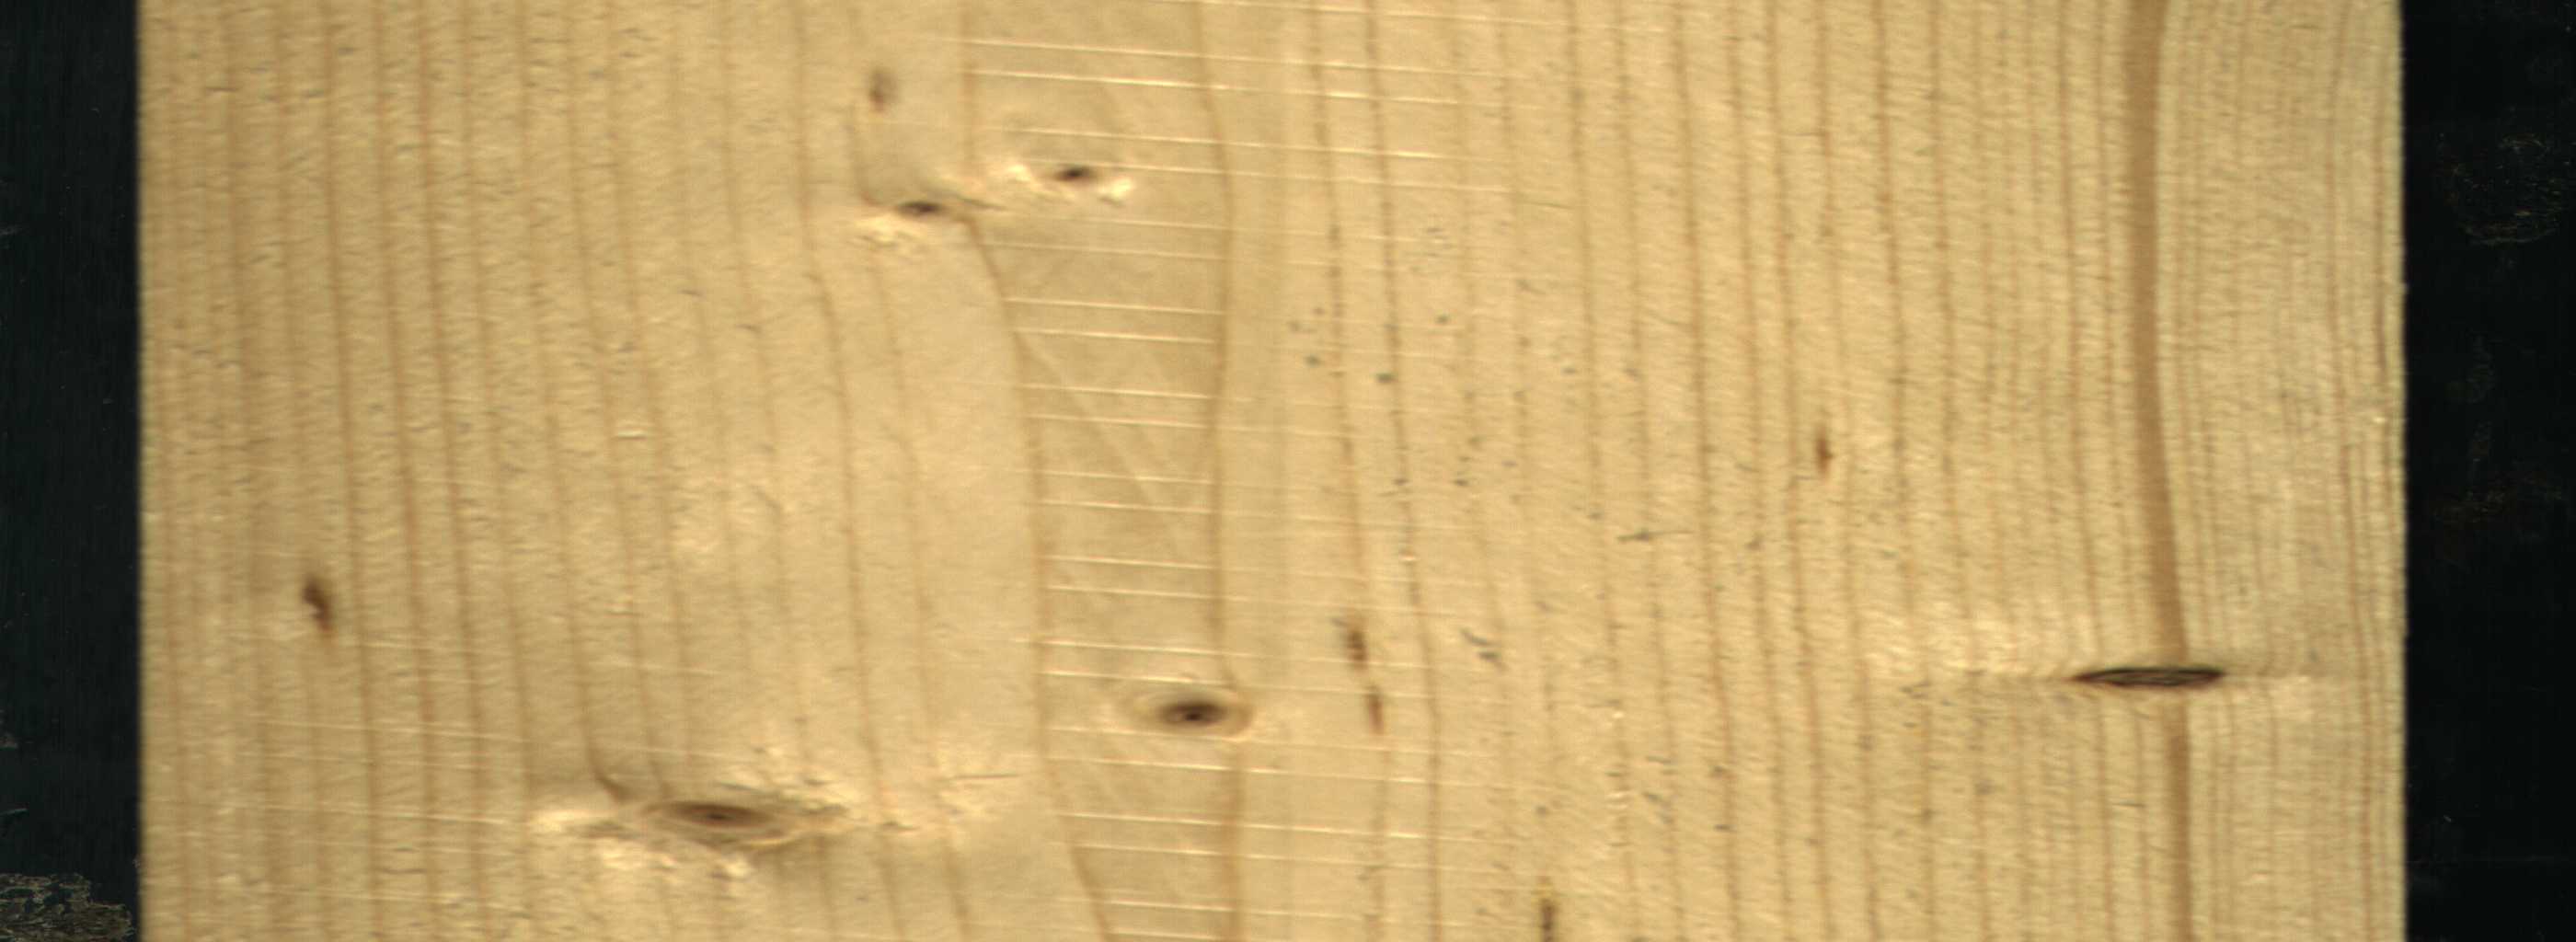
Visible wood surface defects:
resin
resin
resin
resin
Dead_Knot
Live_Knot
Live_Knot
Live_Knot
Live_Knot